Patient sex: M
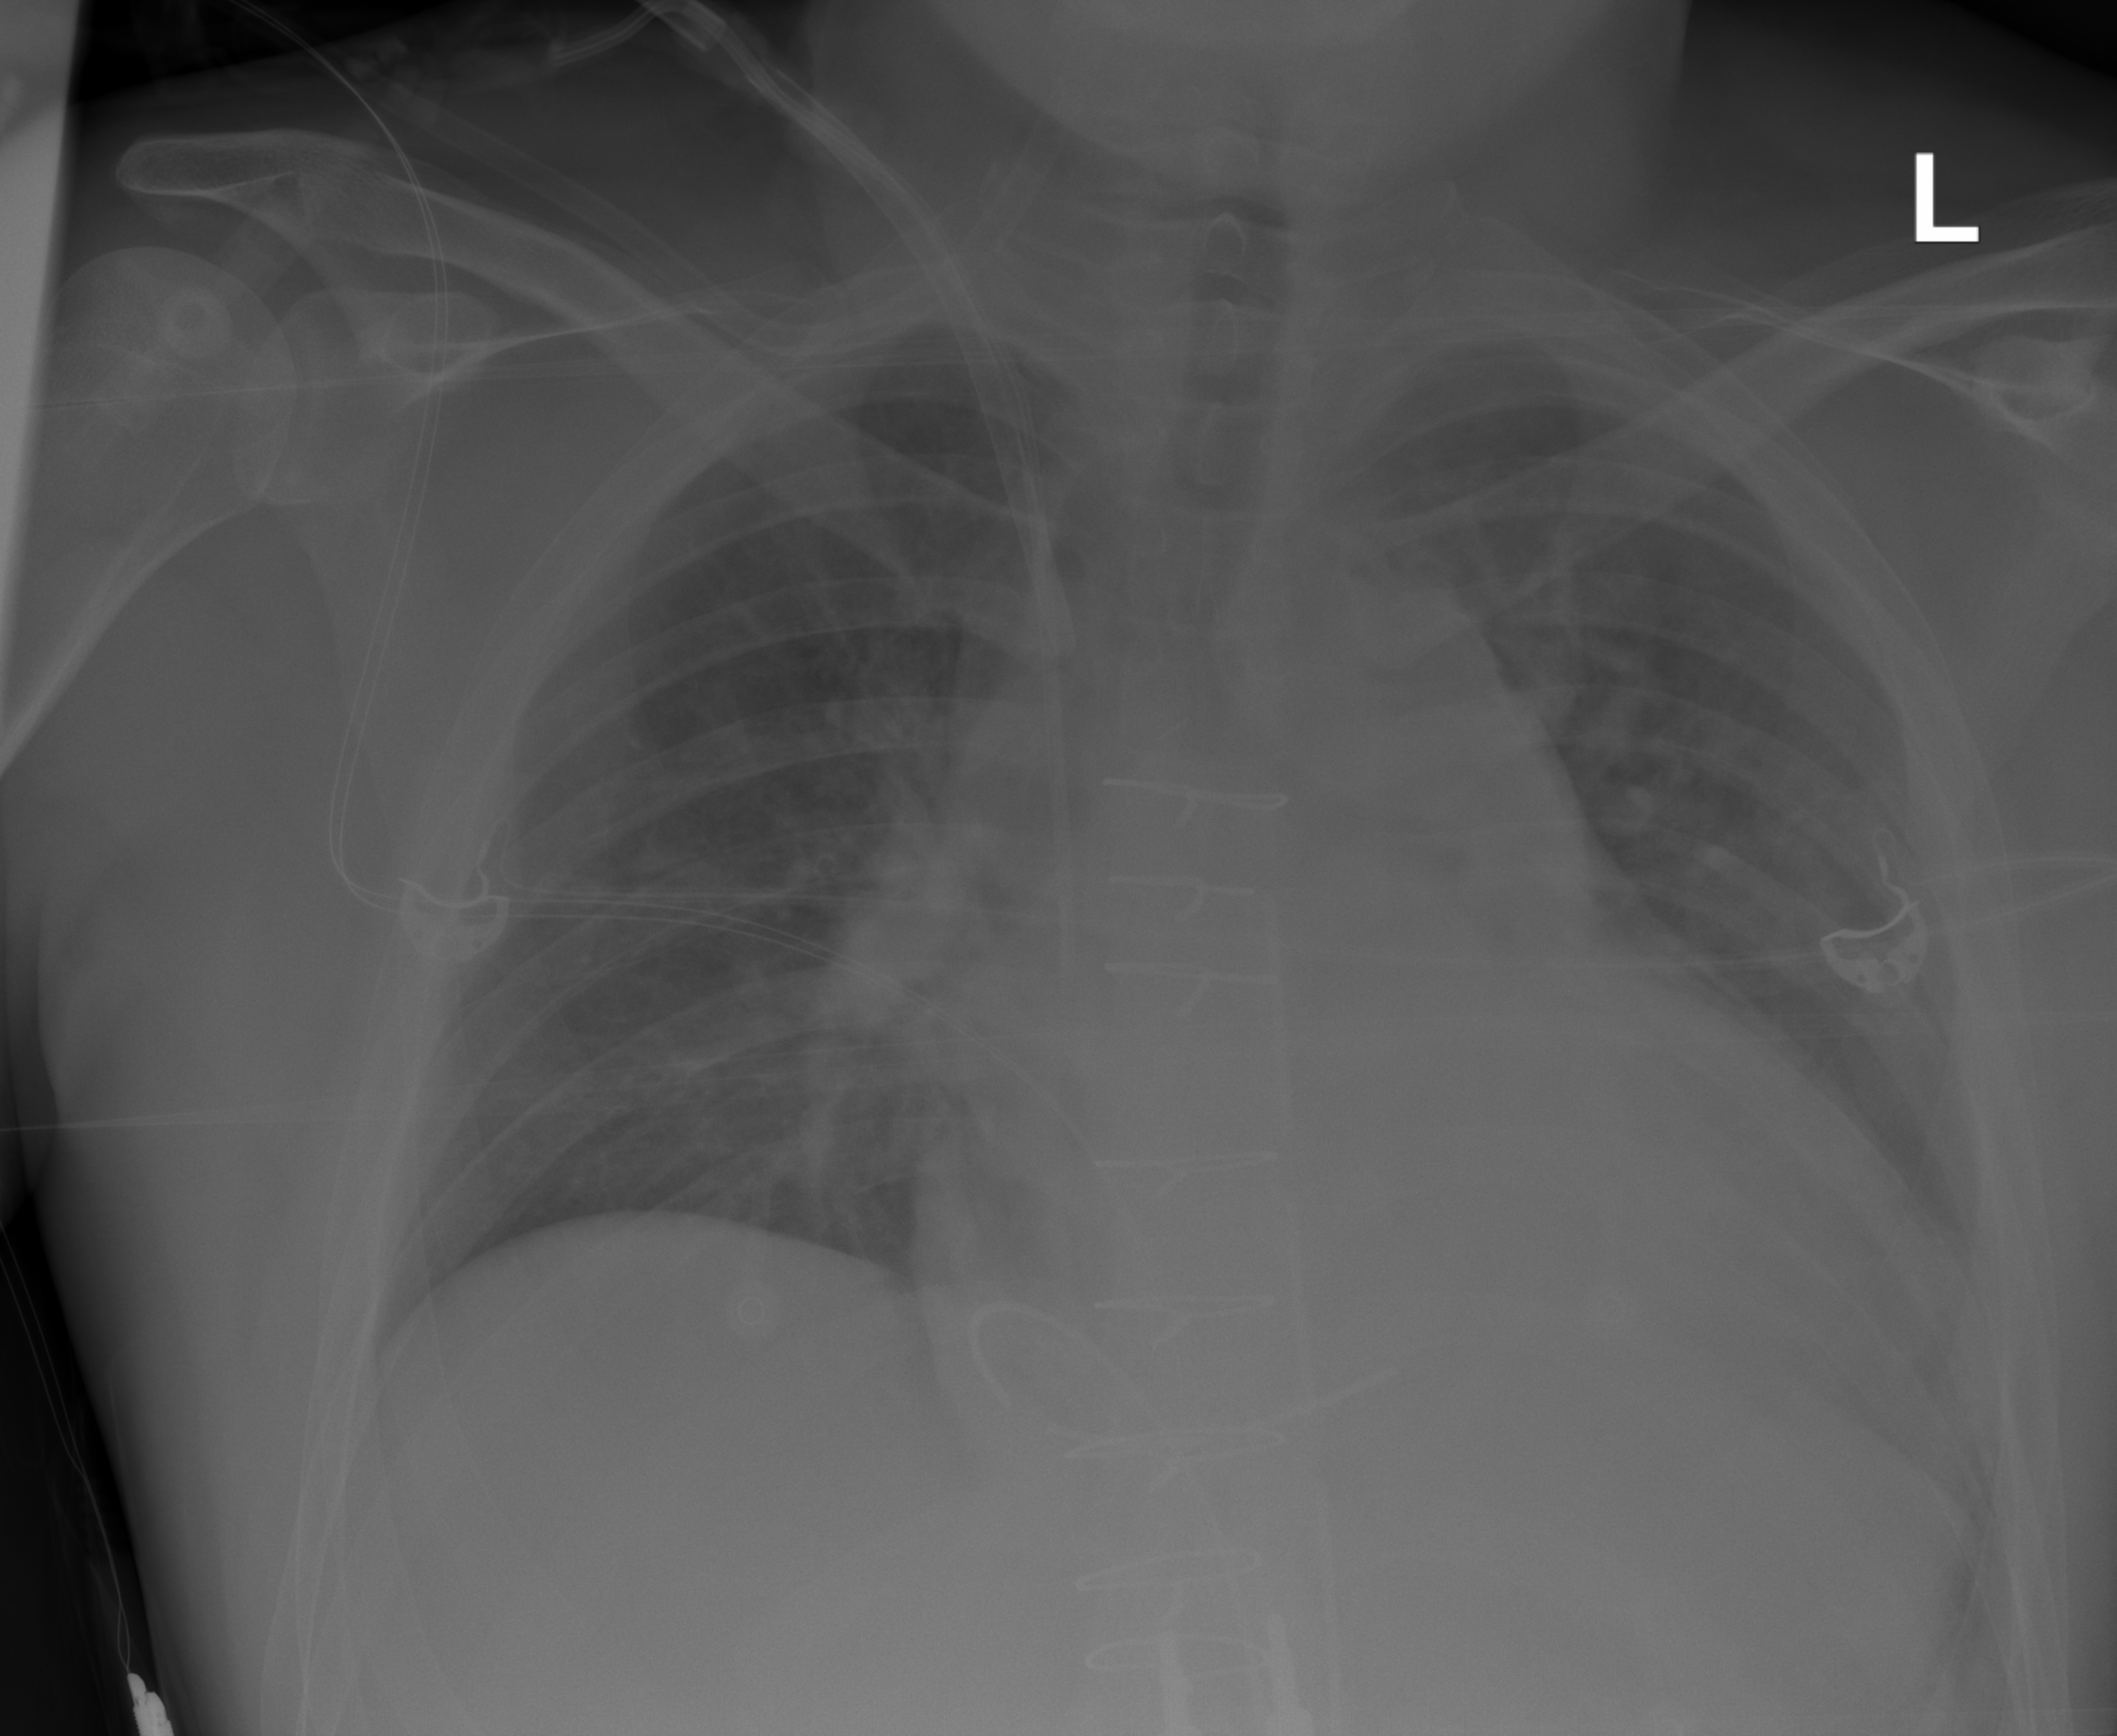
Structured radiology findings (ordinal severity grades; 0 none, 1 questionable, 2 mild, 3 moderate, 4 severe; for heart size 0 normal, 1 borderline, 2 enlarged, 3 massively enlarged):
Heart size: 2
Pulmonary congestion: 0
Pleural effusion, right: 0
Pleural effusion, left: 2
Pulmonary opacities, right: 0
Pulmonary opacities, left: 0
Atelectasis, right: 0
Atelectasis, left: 0